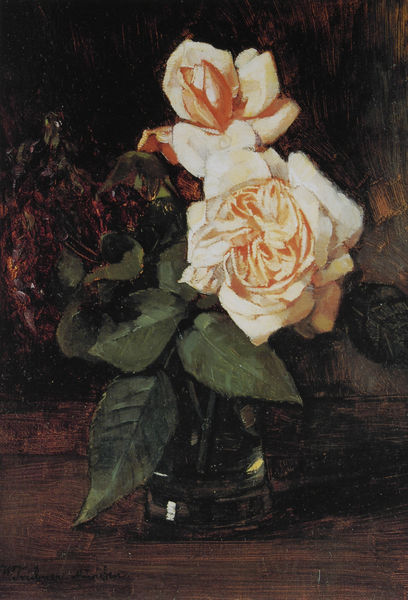
Titel: Teerosen und Flieder im Glas
Künstler: Heinrich Wilhelm Trübner
Institution: (Privatbesitz)
Schlagwörter: blätter, dunkel, gemälde, laub, schatten, wasser, weiß, cezanne, gelb, grün, ocker, blume, blumen, braun, glas, hell, hintergrund, holz, licht, orange, schwarz, tisch, blüte, blüten, rose, rosen, rot, bildnis, signatur, öl, spiegelung, zweige, pastos, blatt, pflanze, england, rosa, zart, stilleben, stillleben, vase, liebe, blumenvase, zwei, dunkelgrün, glanz, strauss, stil, platte, leuchten, blumenstrauß, aufgeblüht, blühen, blühend, blütenblätter, holztisch, vanitas, wei, vergänglichkeit, offen, beeren, blumenstillleben, glasvase, stengel, welk, apricot, lachs, organisch, verwelkt, knospe, verschlungen, adern, blütenblatt, dornen, durchsichtig, fantin latour, natur morte, pfirsich, rosenstrauß, slume, slüte, struktur, tischülatte, unsichtbar, vergänglich, verwelken, welken, reflektion, reflex, holunder, rosenblätter, blötter, vanita, case, lachsrosa